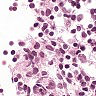
Metastatic tissue present: no